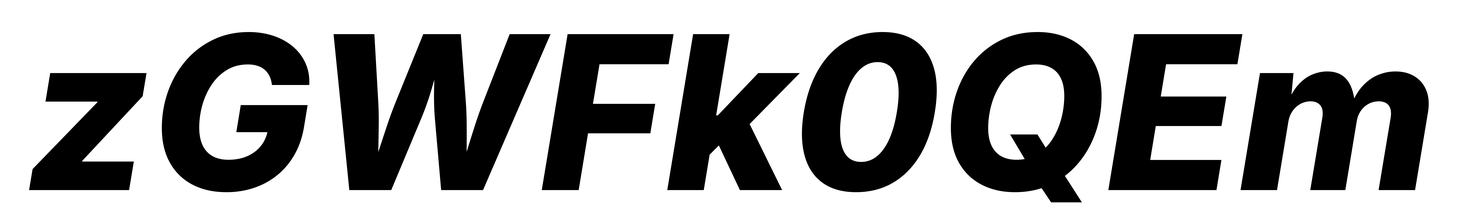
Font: Inter-Italic_ExtraBold_Italic